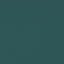
Land use / land cover: SeaLake